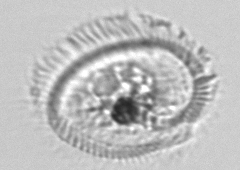
Label: Pleuronema